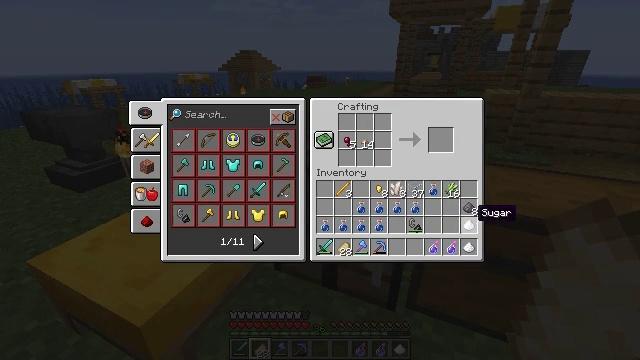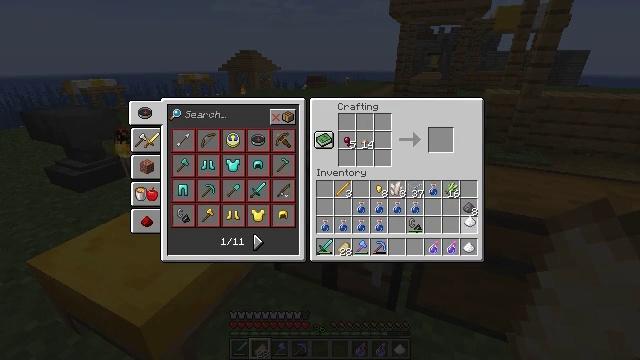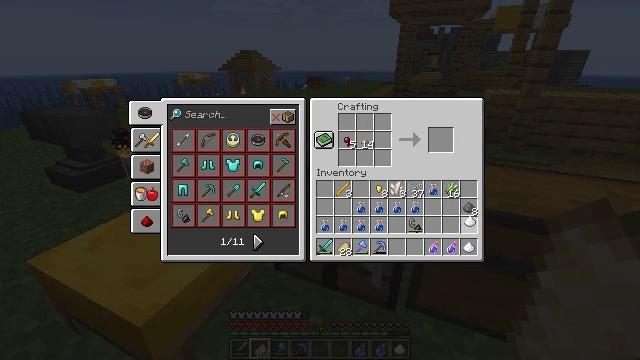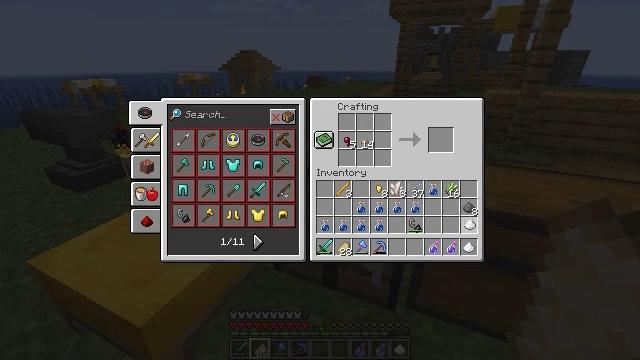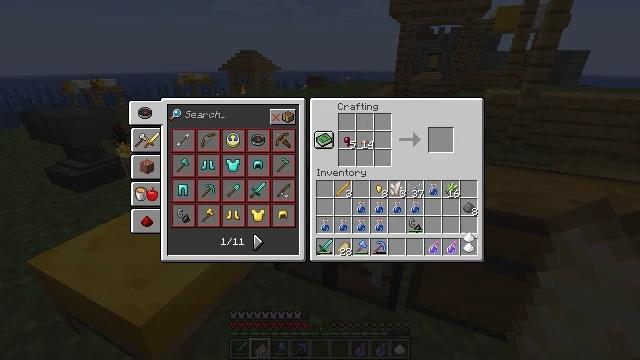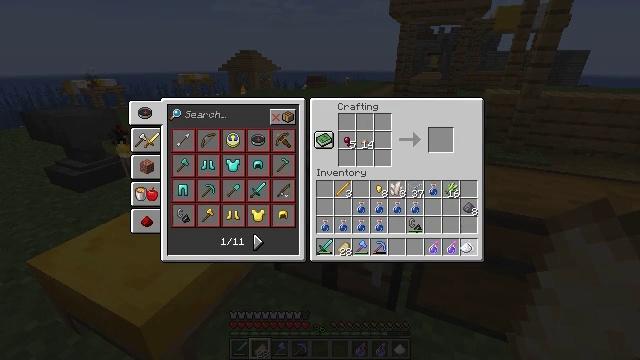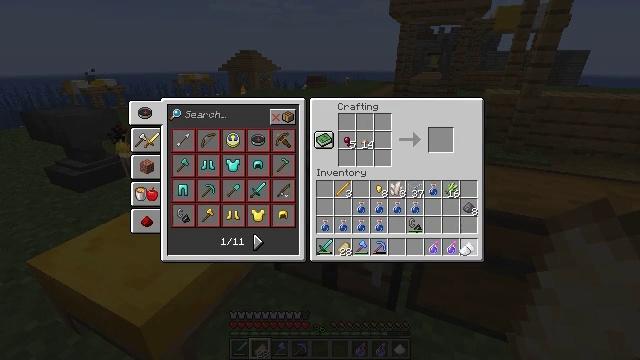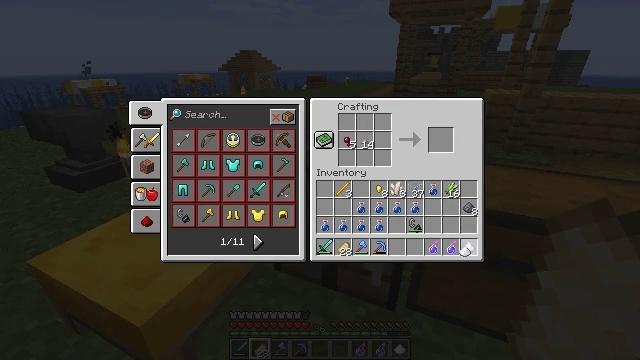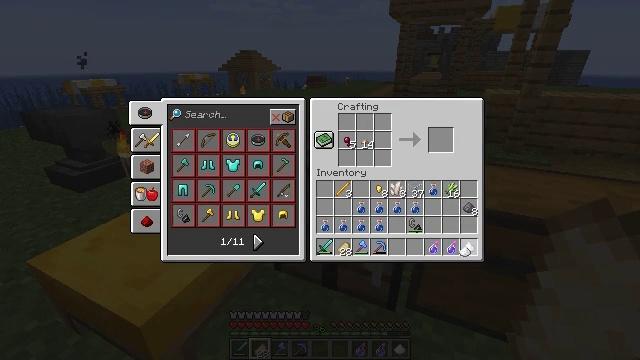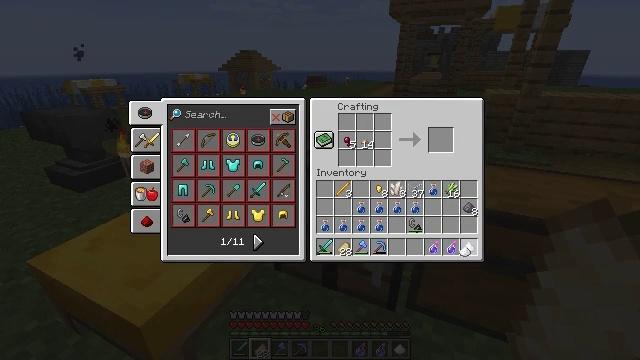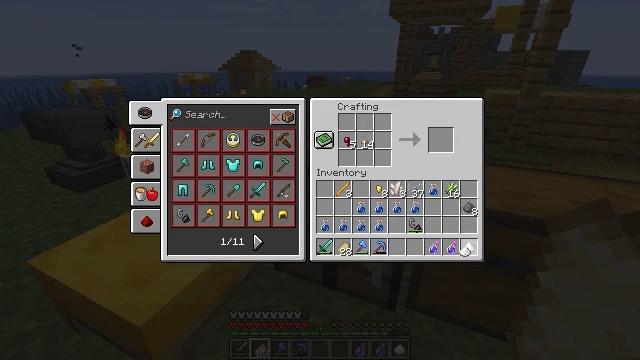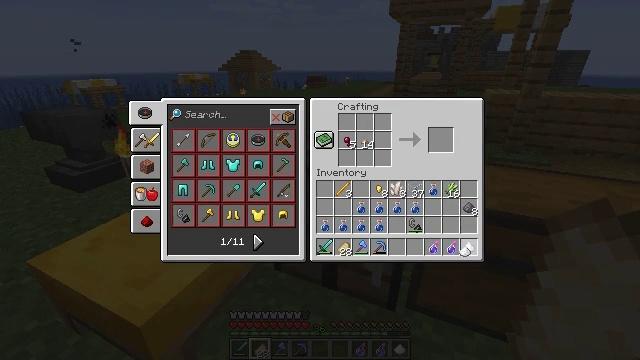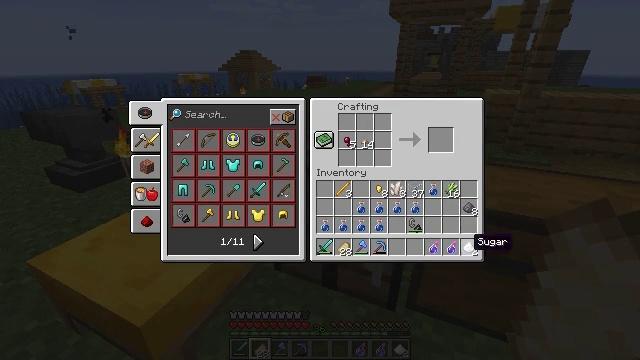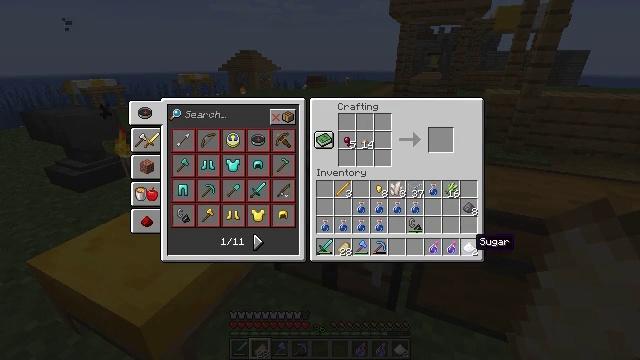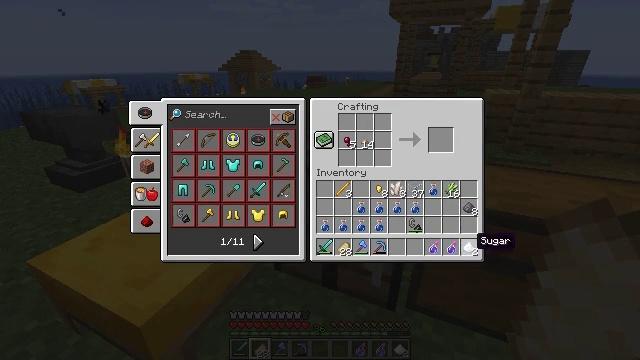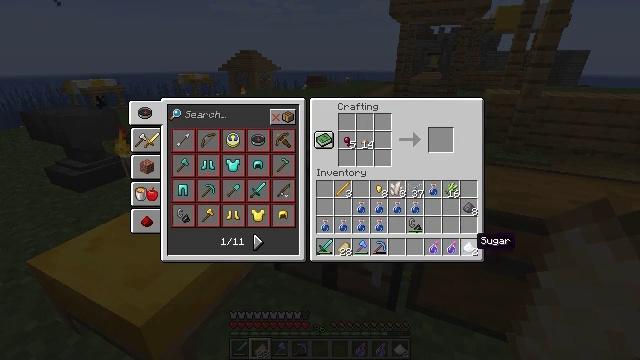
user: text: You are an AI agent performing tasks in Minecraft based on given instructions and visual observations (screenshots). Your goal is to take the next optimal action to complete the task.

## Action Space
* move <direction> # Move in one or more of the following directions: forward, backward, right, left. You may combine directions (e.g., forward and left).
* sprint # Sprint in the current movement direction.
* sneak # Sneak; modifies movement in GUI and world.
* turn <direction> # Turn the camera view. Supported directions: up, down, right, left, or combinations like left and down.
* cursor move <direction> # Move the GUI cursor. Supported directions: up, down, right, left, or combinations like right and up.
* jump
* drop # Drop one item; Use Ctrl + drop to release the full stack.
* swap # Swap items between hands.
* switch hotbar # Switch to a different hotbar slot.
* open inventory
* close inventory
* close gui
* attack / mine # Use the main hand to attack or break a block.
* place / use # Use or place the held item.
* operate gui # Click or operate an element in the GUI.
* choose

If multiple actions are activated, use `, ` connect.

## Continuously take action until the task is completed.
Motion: motion action
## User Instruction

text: Combine spider eye, brown mushroom, and sugar to craft a fermented spider eye.
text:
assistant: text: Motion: operate gui
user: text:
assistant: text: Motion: operate gui
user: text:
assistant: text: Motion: operate gui
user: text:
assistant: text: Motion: cursor move down
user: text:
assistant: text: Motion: cursor move down
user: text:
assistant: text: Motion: no_op
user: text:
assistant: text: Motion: no_op
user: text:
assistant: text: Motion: no_op
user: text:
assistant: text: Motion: operate gui
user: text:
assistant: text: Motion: operate gui
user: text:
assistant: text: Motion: operate gui
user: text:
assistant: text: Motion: no_op
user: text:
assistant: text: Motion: no_op
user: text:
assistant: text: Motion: no_op
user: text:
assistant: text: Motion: no_op
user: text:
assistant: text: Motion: no_op
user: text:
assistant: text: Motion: operate gui
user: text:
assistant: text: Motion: operate gui
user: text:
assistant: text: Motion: operate gui
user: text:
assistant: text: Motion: cursor move left and up
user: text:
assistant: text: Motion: cursor move left and up
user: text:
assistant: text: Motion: cursor move left and up
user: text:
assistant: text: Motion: cursor move left and up
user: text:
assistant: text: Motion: no_op
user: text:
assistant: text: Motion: no_op
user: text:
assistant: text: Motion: no_op
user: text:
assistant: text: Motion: cursor move left
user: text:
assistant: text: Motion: cursor move left
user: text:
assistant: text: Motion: no_op
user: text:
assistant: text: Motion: no_op